Interaction volume radius: 10 \u00c5
Interaction volume height: 15 \u00c5
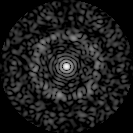
Disorder parameter: 0.8317